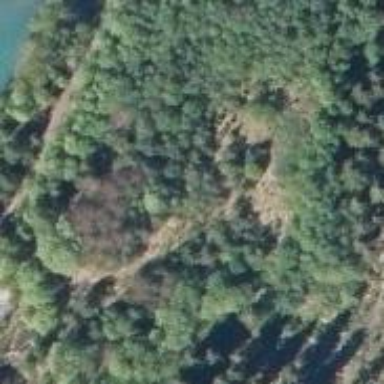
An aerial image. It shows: Quarry area.